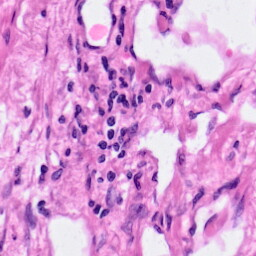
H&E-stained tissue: Pancreatic